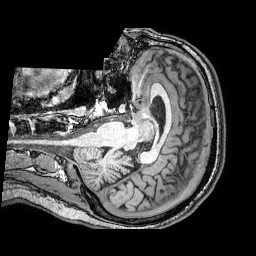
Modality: T1w
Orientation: axial
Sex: male
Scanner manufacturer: philips
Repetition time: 0.008119 s
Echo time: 0.00373 s